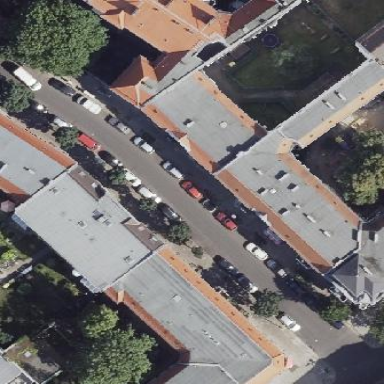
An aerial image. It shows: Unique apartment building with double saltbox roof shape.